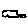
Label: car